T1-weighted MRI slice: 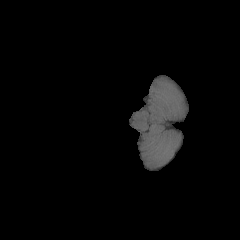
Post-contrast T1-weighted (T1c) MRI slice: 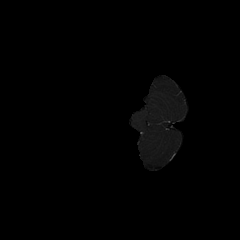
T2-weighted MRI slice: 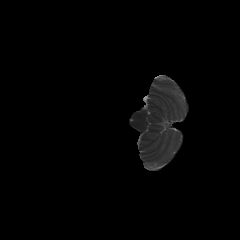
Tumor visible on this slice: no